Field crop: tomato
Growth stage: 1
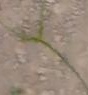
Species: cyperus